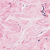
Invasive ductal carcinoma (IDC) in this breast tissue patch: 0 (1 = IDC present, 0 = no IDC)